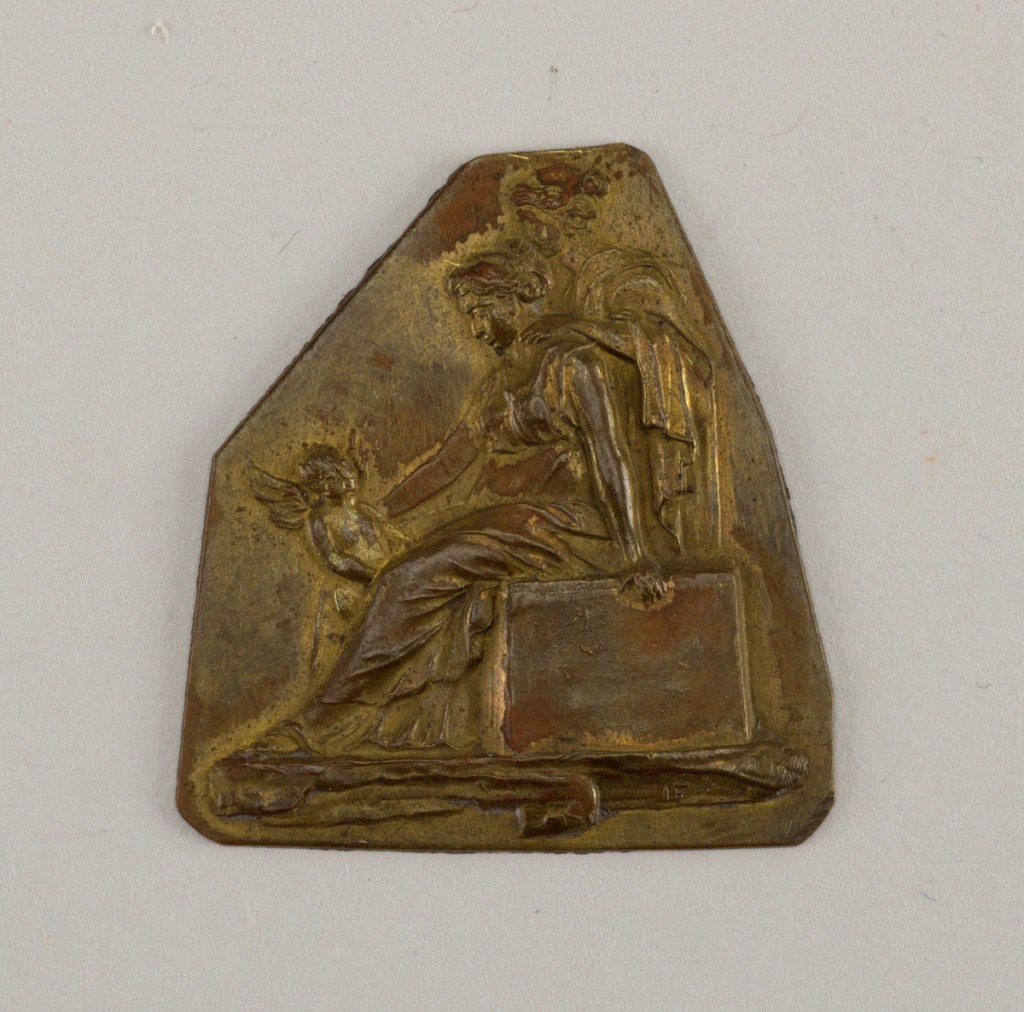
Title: Mount
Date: early 19th century
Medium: Brass
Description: Polygon with straight lower edge. Repoussé figure of seated woman facing left, looking down at a small winged figure.